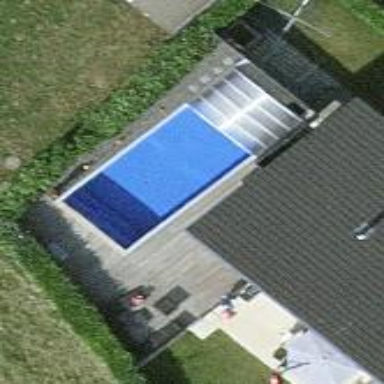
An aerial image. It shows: Swimming pool located in leisure land.